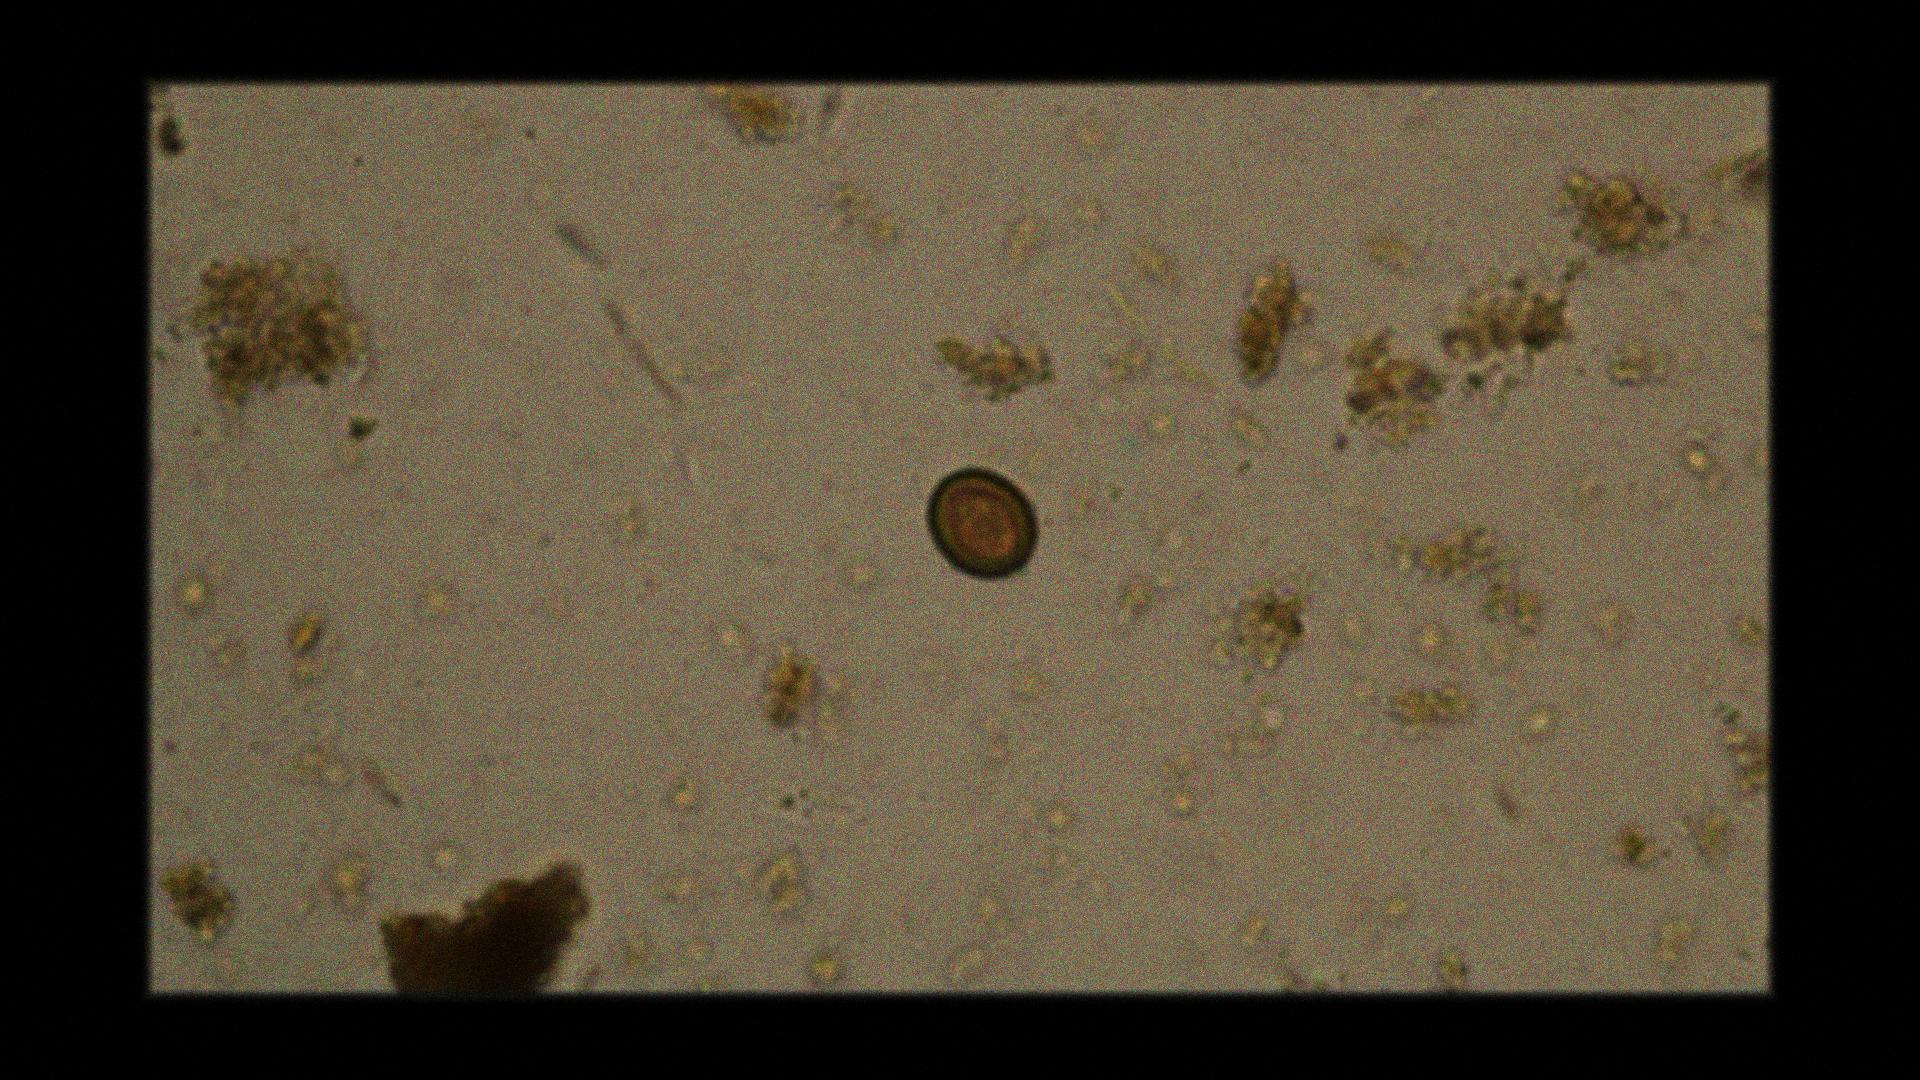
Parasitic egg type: Taenia spp. egg